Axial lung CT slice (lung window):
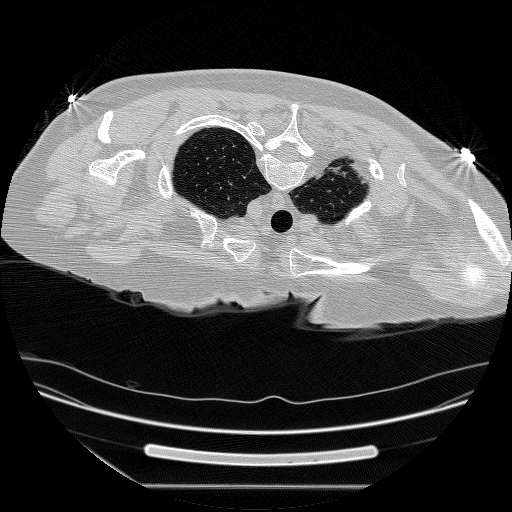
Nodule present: no